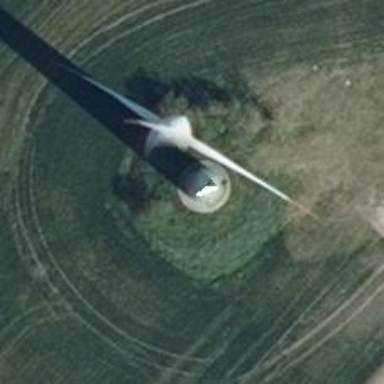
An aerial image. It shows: Wind generator in the form of horizontal axis wind turbine.